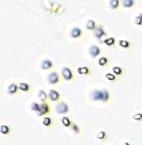
Label: Phaeocystis